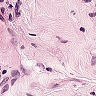
Metastatic tissue present: no